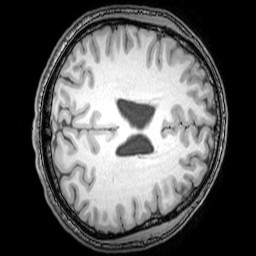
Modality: T1w
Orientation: axial
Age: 26
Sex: male
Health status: healthy
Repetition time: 0.081 s
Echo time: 0.037 s